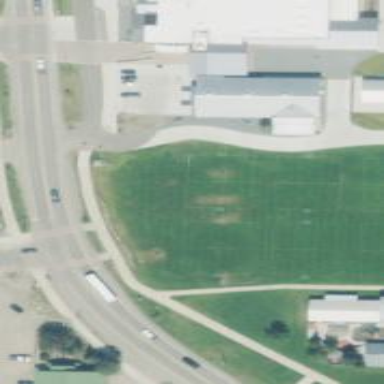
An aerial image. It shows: Soccer pitch designated for leisure and sports activities.